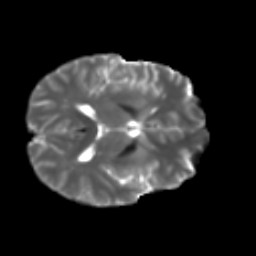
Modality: T2w
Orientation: axial
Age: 30
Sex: male
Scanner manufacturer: ge
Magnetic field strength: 3 T
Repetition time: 7.8 s
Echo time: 0.0607 s